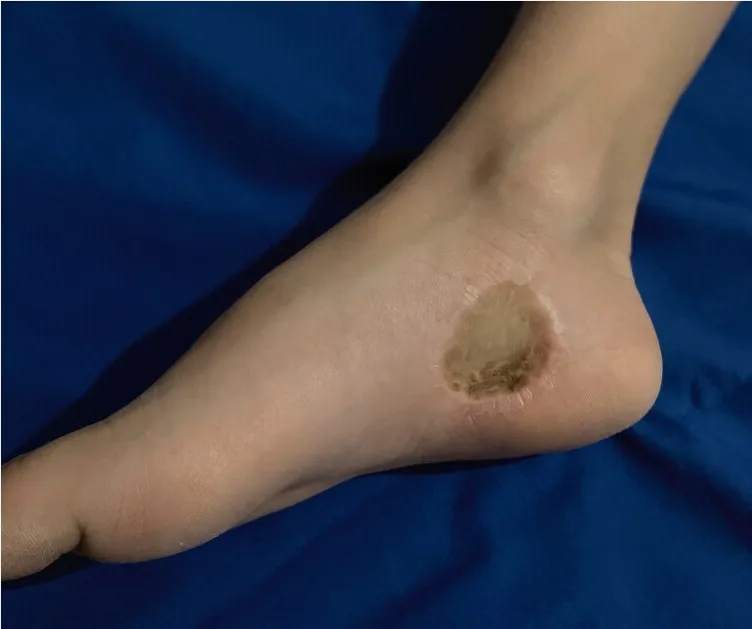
Long-term postoperative view of the operated area 52 months after the wide excision and skin grafting.
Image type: radiology (x_ray)